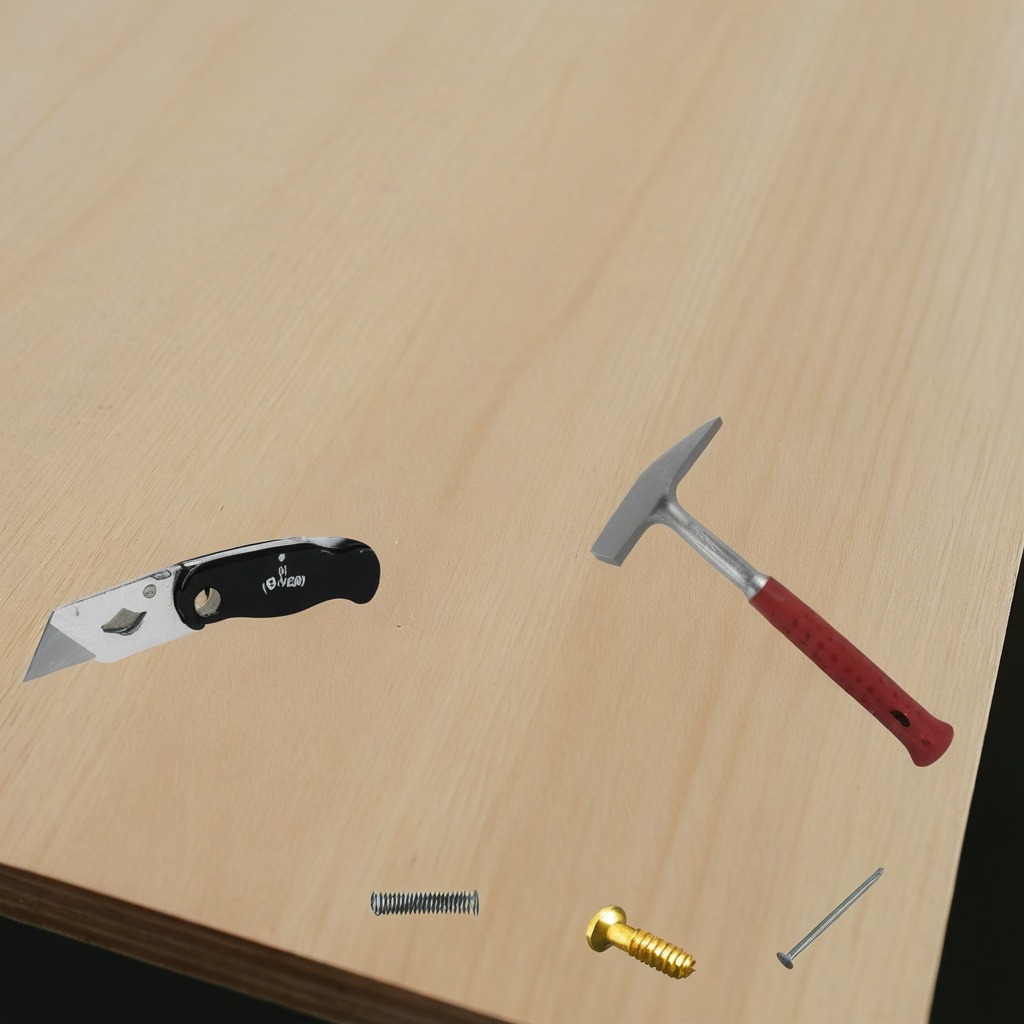
A utility knife, a metal machine screw, an iron nail, a hammer, and a coiled metal spring are lying on the plywood surface.